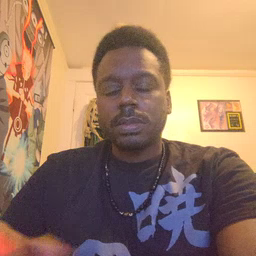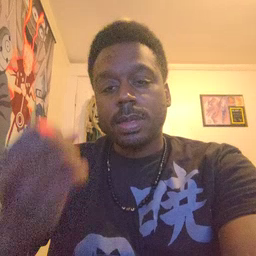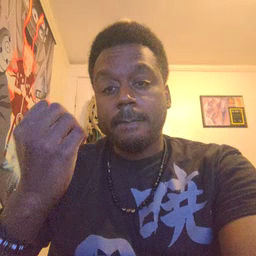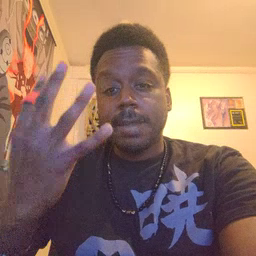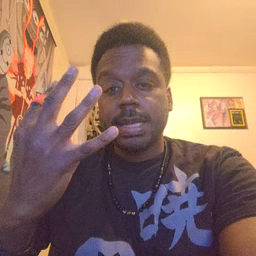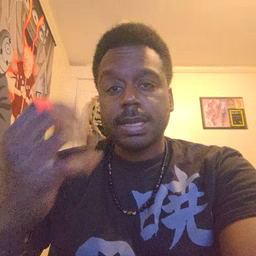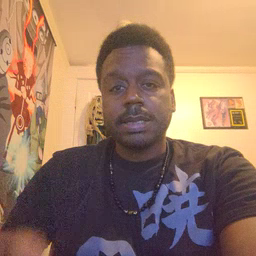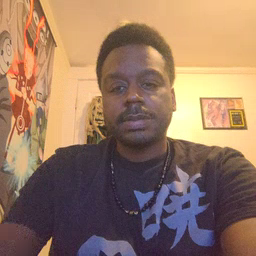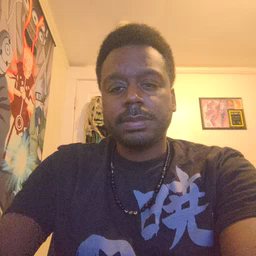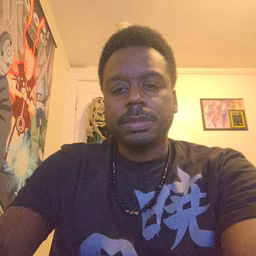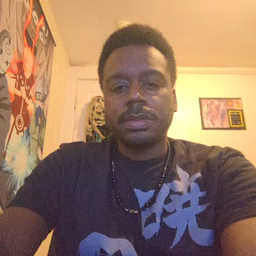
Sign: many